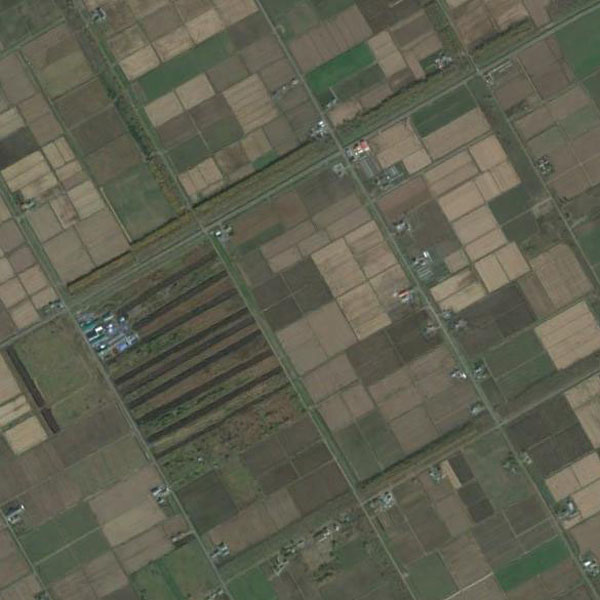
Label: Farmland